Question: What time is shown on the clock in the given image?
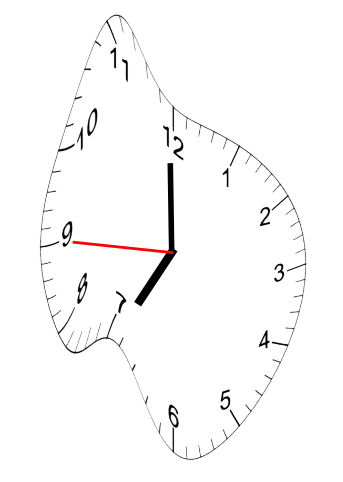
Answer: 06:59:45